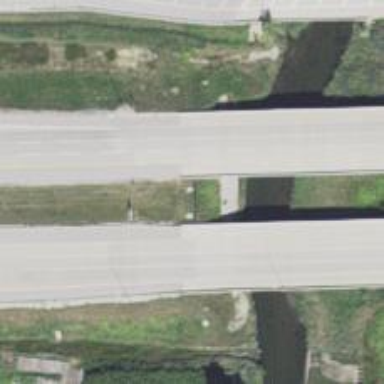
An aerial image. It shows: Bridge over motorway.